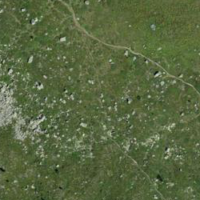
EUNIS habitat code: 26
Species observed at this site:
Vaccinium myrtillus